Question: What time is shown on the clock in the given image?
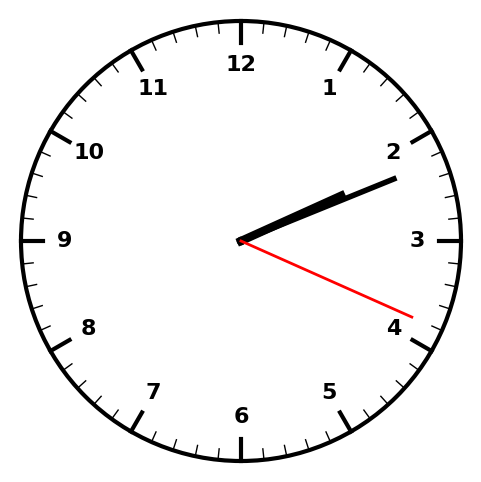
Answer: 02:11:19